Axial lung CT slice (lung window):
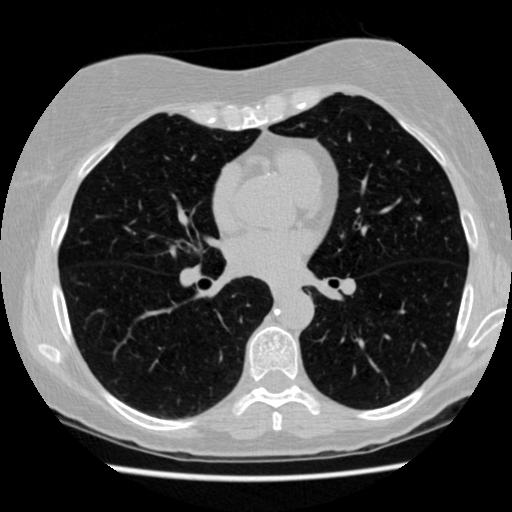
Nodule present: no